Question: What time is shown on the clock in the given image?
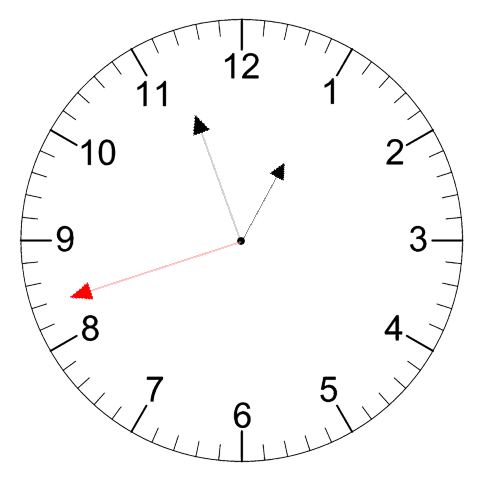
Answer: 12:56:42